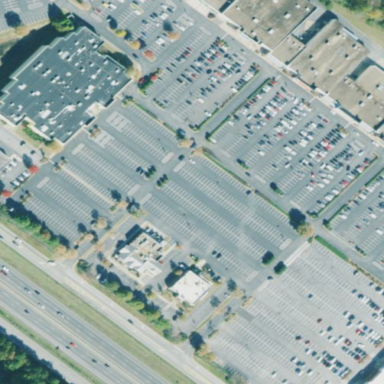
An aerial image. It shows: Retail area.